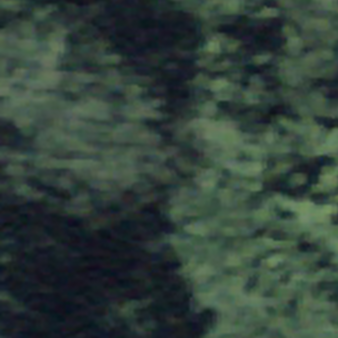
Label: other